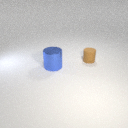
large blue metal cylinder to the left of small brown rubber cylinder